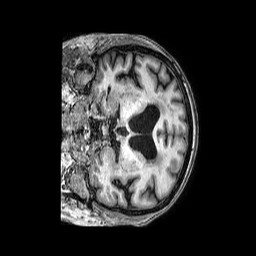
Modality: T1w
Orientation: coronal
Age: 54
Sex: female
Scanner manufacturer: philips
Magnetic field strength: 3 T
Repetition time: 0.007002 s
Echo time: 0.003173 s